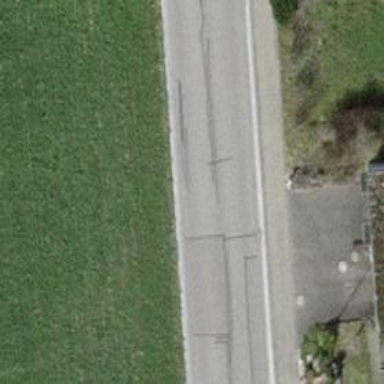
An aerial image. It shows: Residential road with asphalt surface. The right sidewalk also has asphalt surface.